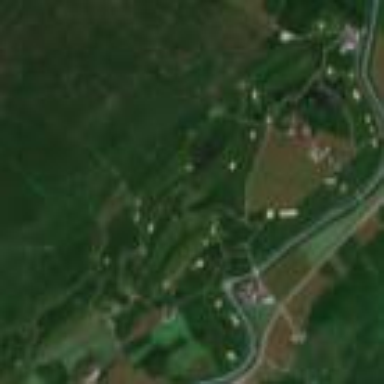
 place for golfing and leisure activities."